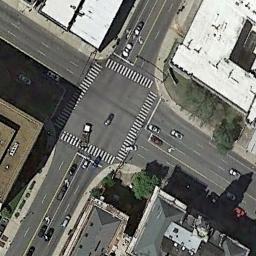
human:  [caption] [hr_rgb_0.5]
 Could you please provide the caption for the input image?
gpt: A black car stopped at the intersection .

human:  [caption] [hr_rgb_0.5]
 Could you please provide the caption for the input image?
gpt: There are many buildings of different shapes and sizes beside the intersection .

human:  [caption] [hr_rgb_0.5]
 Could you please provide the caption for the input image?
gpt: There are many moving and waiting vehicles on the road at the intersection, Many buildings and some trees around the intersection .

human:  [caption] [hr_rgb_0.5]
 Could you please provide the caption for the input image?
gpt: An intersection with normal traffic located in a commercial area .

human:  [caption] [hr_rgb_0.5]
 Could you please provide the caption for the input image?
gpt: There are two white buildings and a brown building beside the intersection .